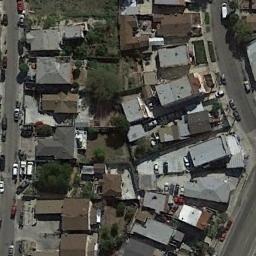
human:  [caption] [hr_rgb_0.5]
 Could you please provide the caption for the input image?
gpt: A dense residential area with lots of trees and houses arranged neatly is surrounded by some roads .

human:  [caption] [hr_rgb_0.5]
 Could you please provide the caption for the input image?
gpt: There are many roads and neatly arranged houses and trees and many vehicles in densely populated areas .

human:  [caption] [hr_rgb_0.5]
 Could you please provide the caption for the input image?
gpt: The dense residential is next to the road with some cars .

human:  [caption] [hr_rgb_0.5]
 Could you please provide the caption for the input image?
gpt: The houses in the residential area are next to each other .

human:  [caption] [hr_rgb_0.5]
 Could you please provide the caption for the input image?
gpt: There are some gray and brown buildings on dense residential area .